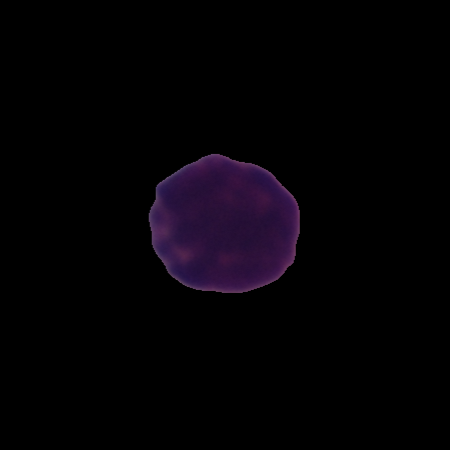
Label: healthy